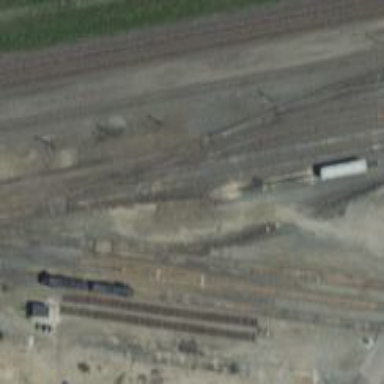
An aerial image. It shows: Railway yard used for servicing trains.